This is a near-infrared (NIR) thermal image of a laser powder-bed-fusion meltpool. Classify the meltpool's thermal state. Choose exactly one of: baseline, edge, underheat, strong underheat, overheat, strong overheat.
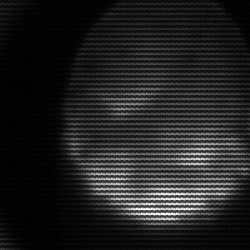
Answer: edge